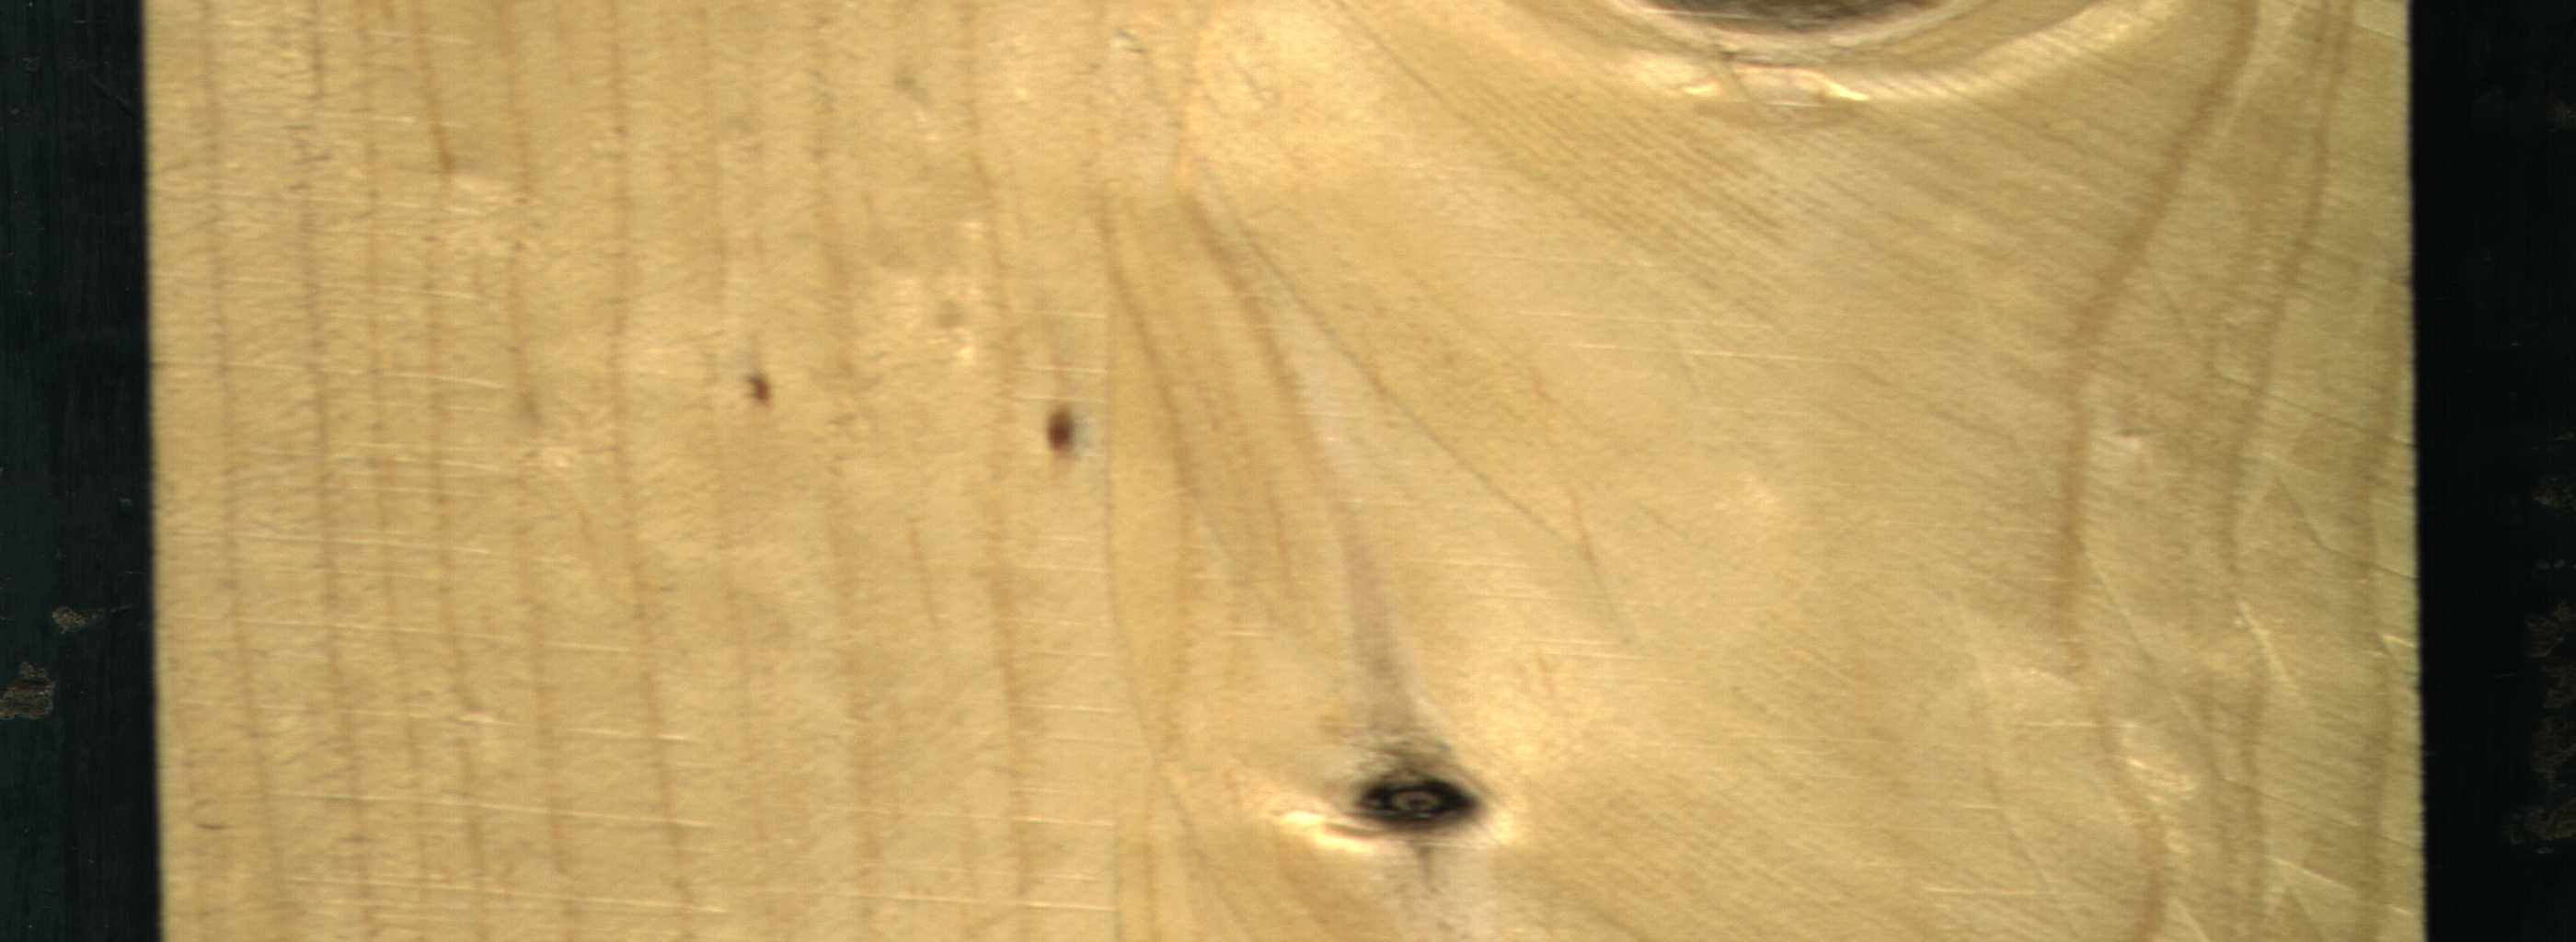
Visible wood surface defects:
resin
Dead_Knot
Dead_Knot